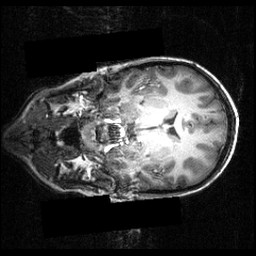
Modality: T1w
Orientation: coronal
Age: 12
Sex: male
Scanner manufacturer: siemens
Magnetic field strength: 3.951 T
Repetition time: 1.5 s
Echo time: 0.00335 s